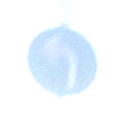
Verkehrszeichen: VorgeschriebeneFahrtrichtungLinks
Zusatzzeichen oben: VorfahrtGewaehren
Umgebung: Outdoor, Nature
Tageszeit: SunriseSunset
Wetter: Clear
Licht: Natural
Jahreszeit: NotSpecified
Kontrast: HighContrast